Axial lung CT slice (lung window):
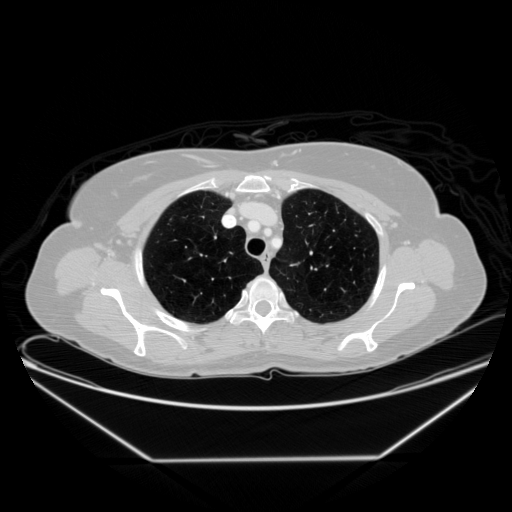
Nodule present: no